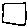
Label: square